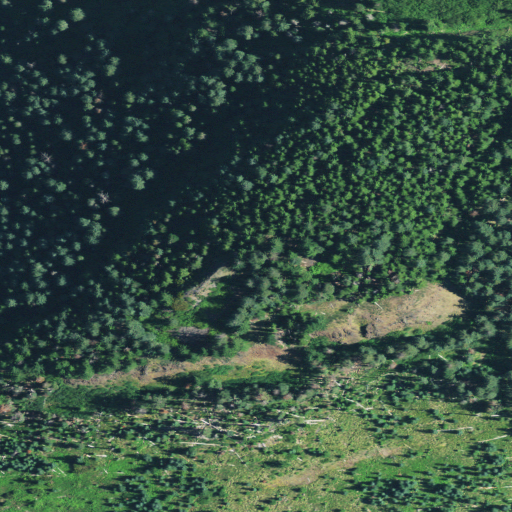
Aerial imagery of mountain in Oregon named Latiwi Mountain containing evergreen forest and shrub